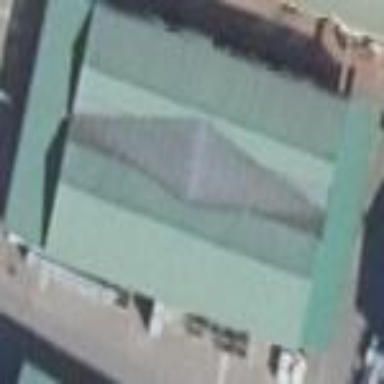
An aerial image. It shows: Retail building.